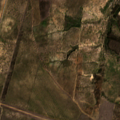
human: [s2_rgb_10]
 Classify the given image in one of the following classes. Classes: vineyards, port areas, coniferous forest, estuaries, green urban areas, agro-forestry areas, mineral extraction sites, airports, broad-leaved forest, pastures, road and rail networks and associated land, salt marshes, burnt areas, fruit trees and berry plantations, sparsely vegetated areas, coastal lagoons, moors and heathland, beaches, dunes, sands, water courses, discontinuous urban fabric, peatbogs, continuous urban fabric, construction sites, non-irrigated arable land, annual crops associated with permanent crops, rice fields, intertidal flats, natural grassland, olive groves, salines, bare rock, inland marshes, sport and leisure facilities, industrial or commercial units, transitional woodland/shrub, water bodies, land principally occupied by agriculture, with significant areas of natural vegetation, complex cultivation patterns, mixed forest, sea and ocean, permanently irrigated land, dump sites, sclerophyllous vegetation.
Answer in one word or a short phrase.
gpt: agro-forestry areas, broad-leaved forest, transitional woodland/shrub